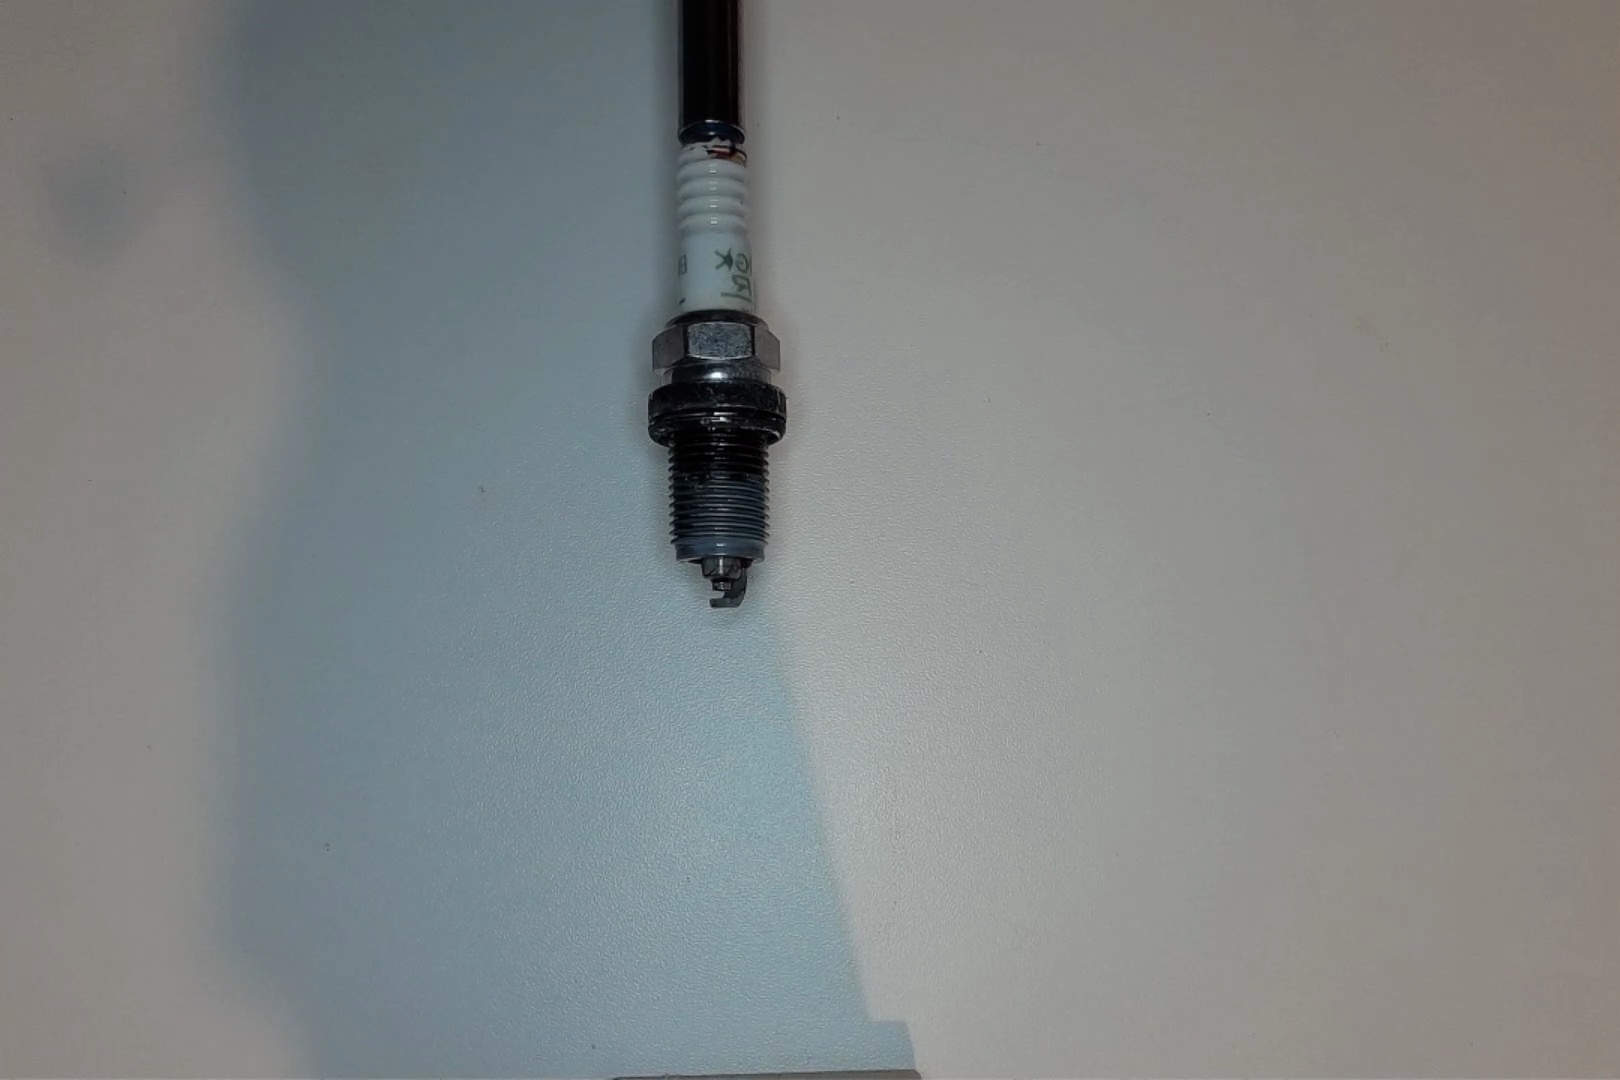
Label: anomaly